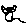
Label: cat